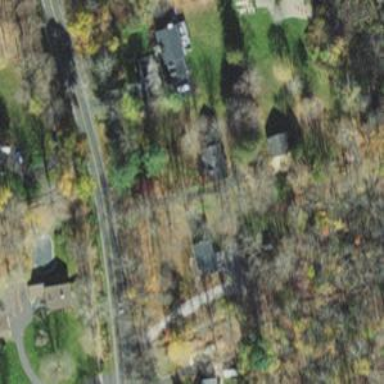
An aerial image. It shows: Driveway.